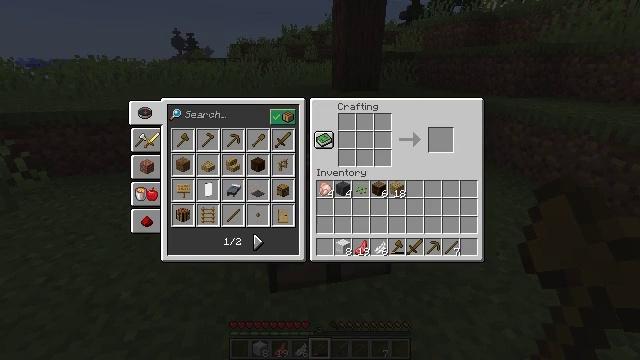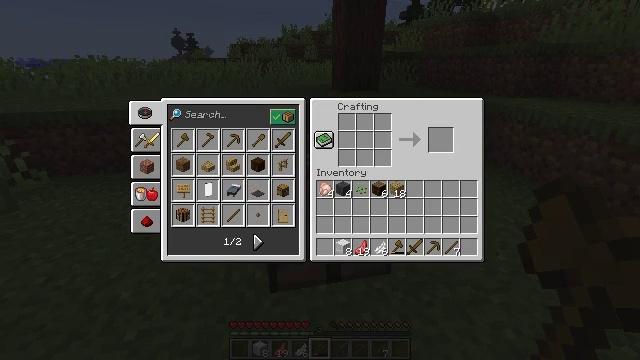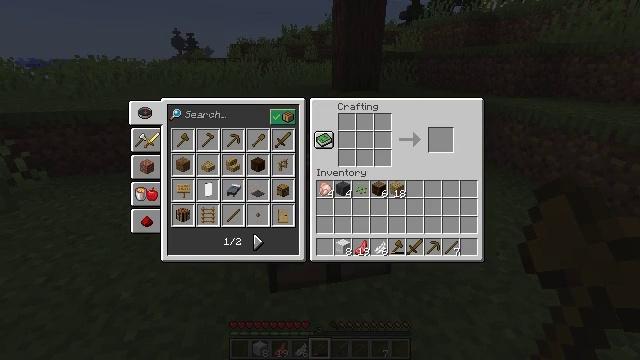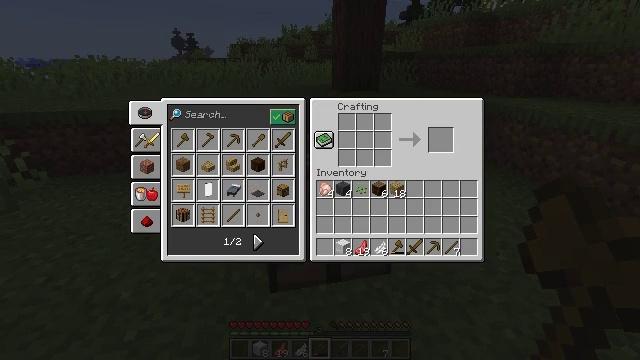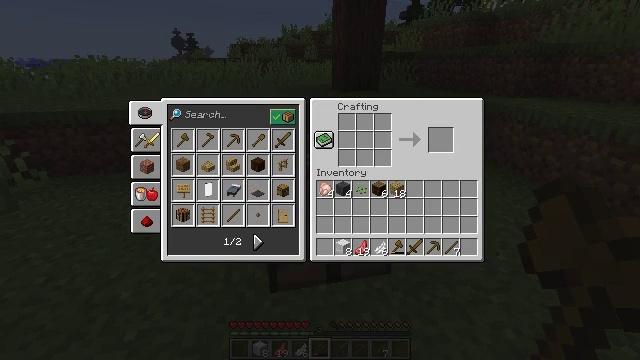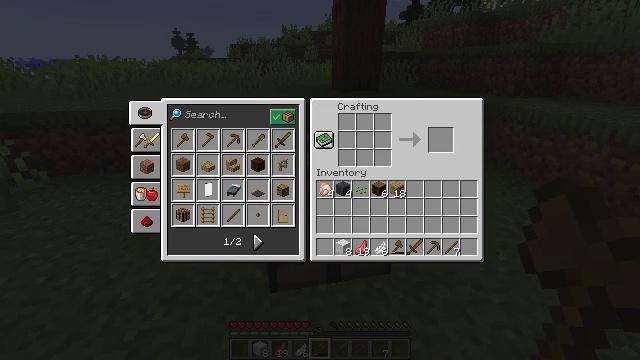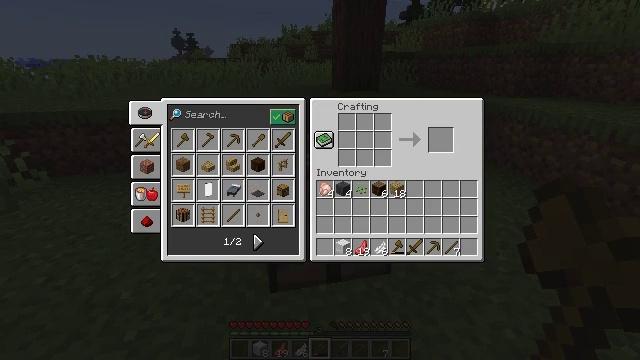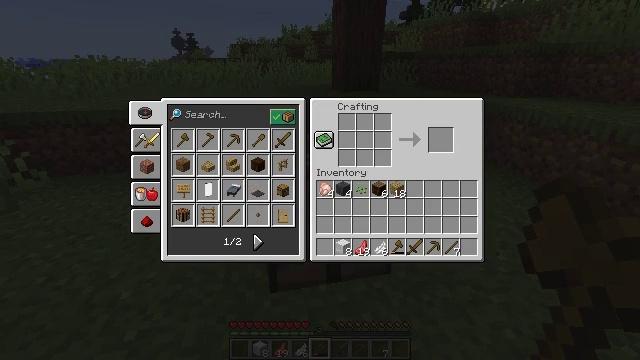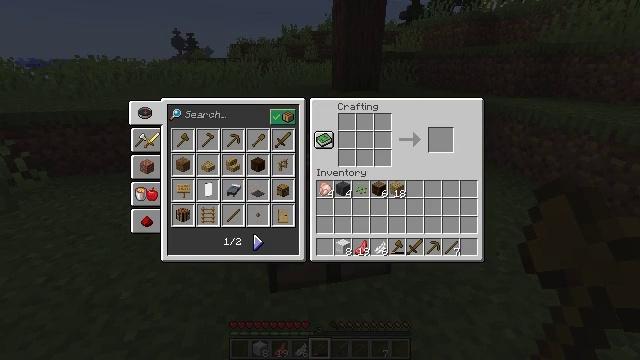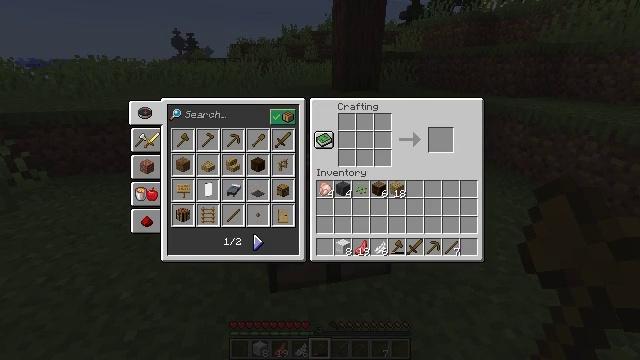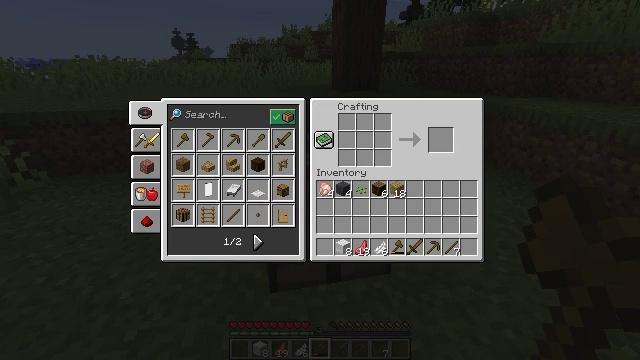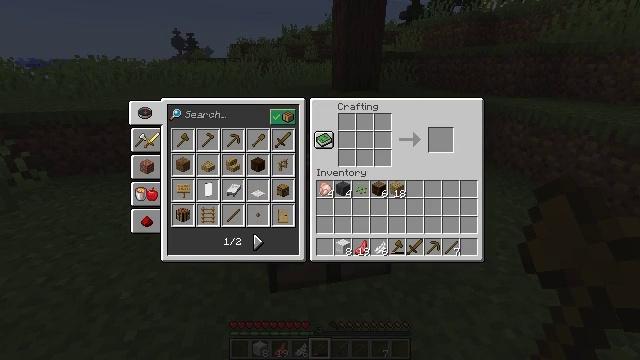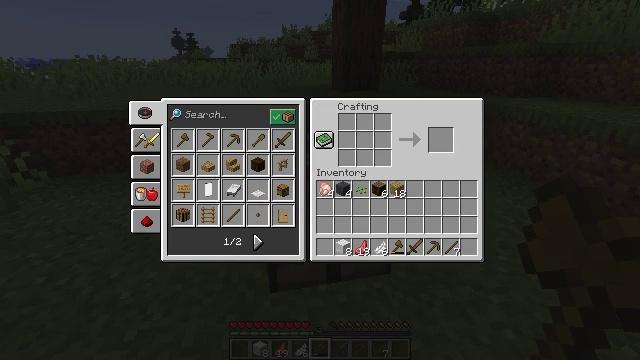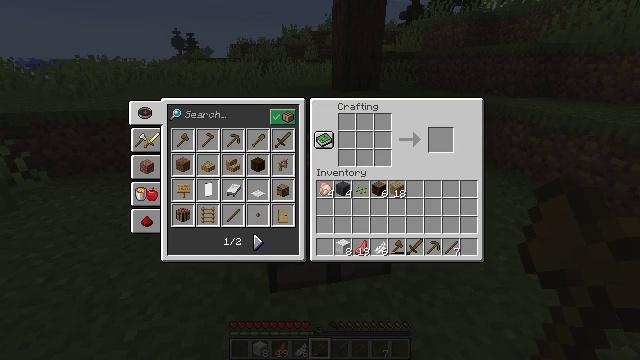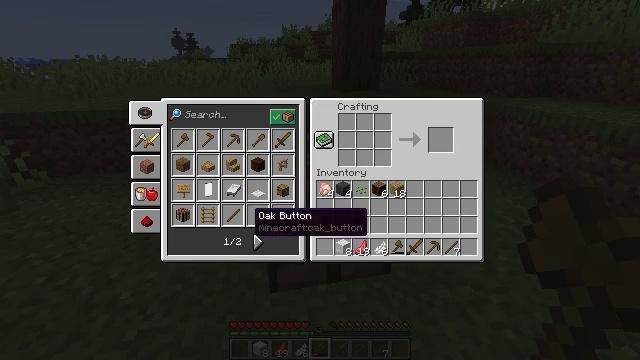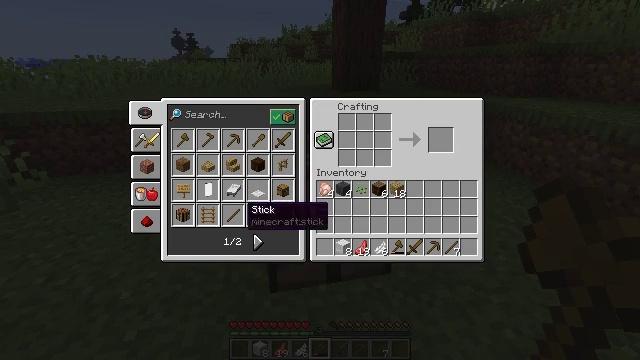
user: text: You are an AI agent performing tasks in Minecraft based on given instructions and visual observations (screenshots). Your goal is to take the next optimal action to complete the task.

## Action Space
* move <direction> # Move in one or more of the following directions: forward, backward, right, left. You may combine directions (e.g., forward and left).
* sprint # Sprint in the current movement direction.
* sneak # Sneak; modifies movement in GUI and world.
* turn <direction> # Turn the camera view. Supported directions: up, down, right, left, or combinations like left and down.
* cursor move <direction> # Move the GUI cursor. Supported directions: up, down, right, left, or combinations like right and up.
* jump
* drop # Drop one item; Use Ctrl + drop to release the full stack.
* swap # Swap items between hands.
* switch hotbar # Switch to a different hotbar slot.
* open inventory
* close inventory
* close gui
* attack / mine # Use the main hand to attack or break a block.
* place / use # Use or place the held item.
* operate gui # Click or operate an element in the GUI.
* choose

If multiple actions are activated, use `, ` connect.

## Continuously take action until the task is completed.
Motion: motion action
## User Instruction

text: Use the crafting table and materials to craft a gray bed.
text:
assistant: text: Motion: no_op
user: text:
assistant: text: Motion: no_op
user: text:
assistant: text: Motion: no_op
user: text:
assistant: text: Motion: no_op
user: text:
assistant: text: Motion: no_op
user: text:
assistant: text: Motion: no_op
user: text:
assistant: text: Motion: no_op
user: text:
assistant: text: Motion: no_op
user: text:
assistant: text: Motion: cursor move right
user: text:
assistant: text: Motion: no_op
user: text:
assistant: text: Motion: no_op
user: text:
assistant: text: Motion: no_op
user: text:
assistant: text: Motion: no_op
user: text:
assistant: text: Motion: cursor move left and up
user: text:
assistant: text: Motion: no_op
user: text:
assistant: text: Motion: no_op
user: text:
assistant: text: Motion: no_op
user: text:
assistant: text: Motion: no_op
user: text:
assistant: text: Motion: cursor move up
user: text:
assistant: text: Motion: no_op
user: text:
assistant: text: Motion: no_op
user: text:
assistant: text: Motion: no_op
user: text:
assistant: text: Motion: no_op
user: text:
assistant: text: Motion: no_op
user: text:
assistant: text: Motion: no_op
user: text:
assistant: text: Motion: no_op
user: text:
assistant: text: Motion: cursor move right
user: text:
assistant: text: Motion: no_op
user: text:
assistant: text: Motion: no_op
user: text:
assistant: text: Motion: cursor move left